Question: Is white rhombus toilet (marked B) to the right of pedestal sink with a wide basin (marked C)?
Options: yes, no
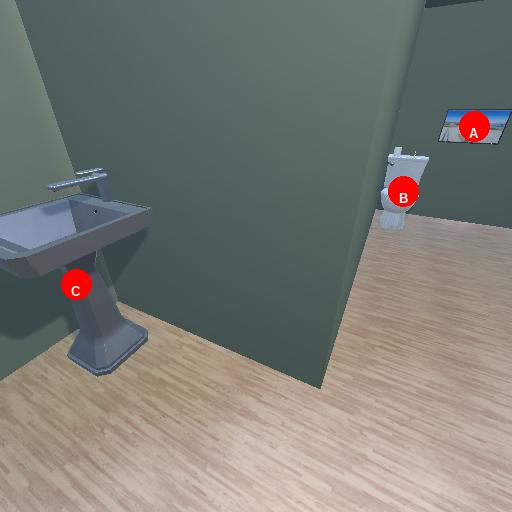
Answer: yes